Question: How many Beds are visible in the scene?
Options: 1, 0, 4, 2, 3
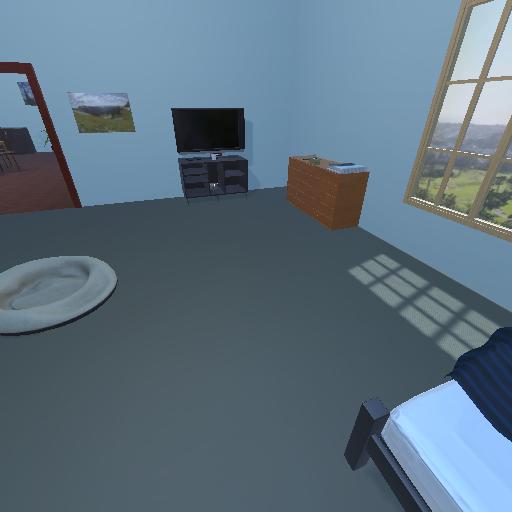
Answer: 1